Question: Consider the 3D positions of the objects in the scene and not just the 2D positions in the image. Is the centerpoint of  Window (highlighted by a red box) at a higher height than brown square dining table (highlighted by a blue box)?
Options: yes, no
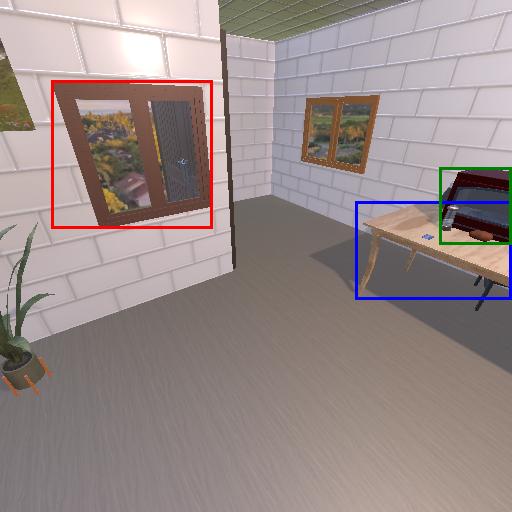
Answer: yes